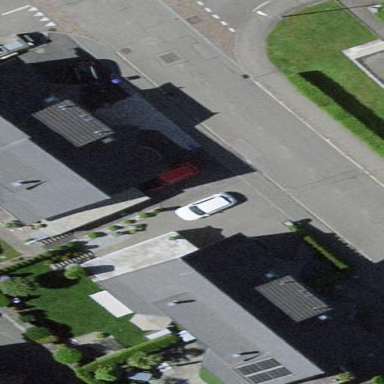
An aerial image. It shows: Terrace building.